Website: bh-photo
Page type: payment
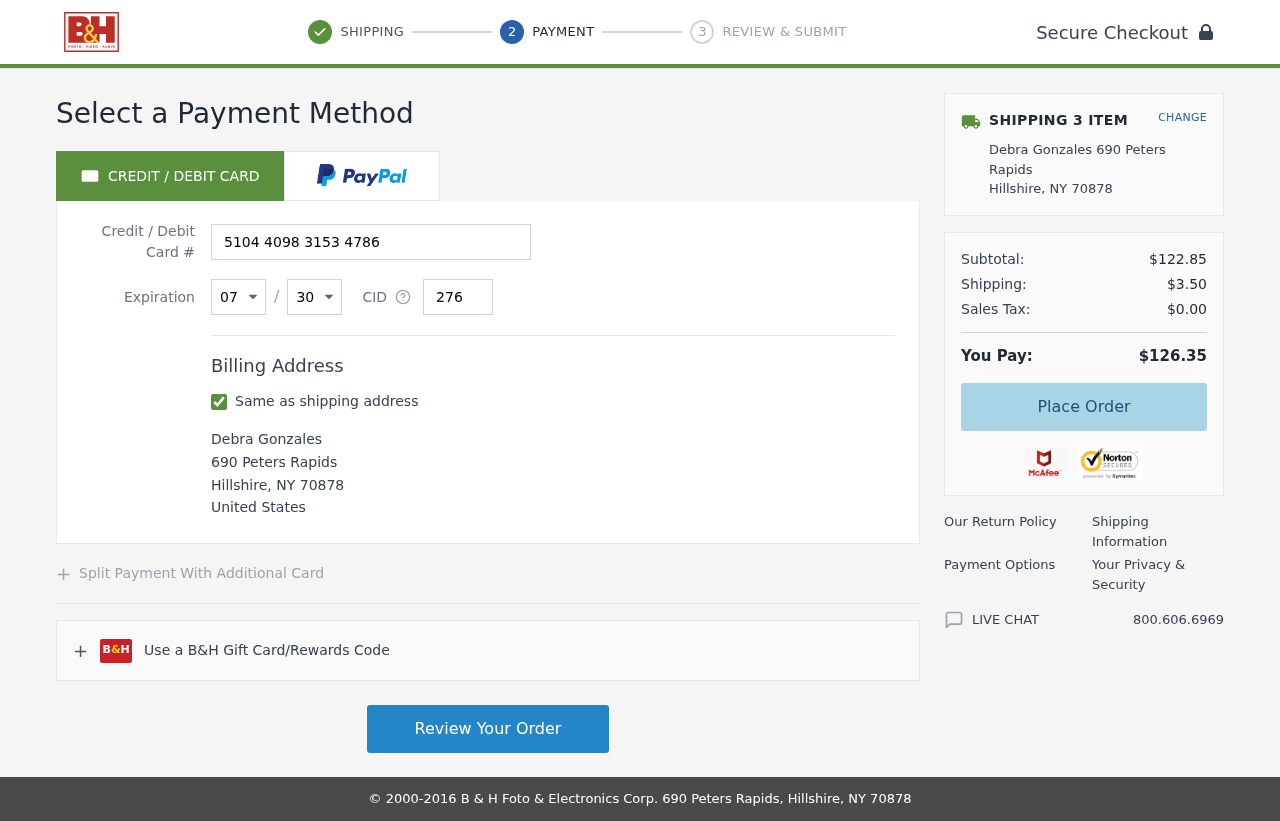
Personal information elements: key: PII_CARD_CVV
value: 276
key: PII_CARD_EXPIRY_MONTH
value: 07
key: PII_CARD_EXPIRY_YEAR
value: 30
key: PII_CARD_NUMBER
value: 5104 4098 3153 4786
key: PII_CITY
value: Hillshire
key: PII_COUNTRY
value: United States
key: PII_FULLNAME
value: Debra Gonzales
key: PII_POSTCODE
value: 70878
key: PII_STATE_ABBR
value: NY
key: PII_STREET
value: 690 Peters Rapids
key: PII_FULLNAME2
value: Debra Gonzales
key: PII_CITY2
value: Hillshire
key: PII_STATE_ABBR2
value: NY
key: PII_POSTCODE_FULL
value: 70878
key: PII_POSTCODE_NUMERIC
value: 70878
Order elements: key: ORDER_NUM_ITEMS
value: SHIPPING 3 ITEM
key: ORDER_SUBTOTAL
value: $122.85
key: ORDER_SHIPPING_COST
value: $3.50
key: ORDER_TAX
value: $0.00
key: ORDER_TOTAL
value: $126.35